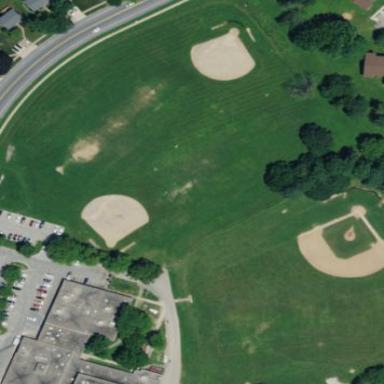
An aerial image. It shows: Multi-sport pitch for leisure and various sports activities.